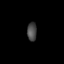
Tissue: prostate
Cell type: Myeloid cells
Senescence score: 0.3051
Nuclear area (px): 176
Mean DAPI intensity: 72.028